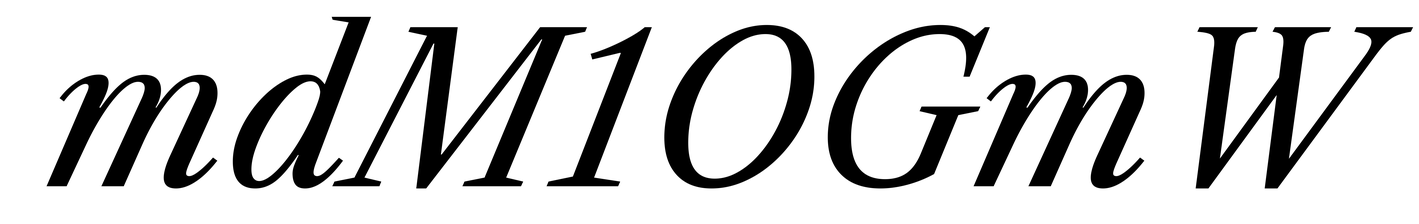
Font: LibreCaslonText-Italic_Italic